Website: walmart
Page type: account-selection
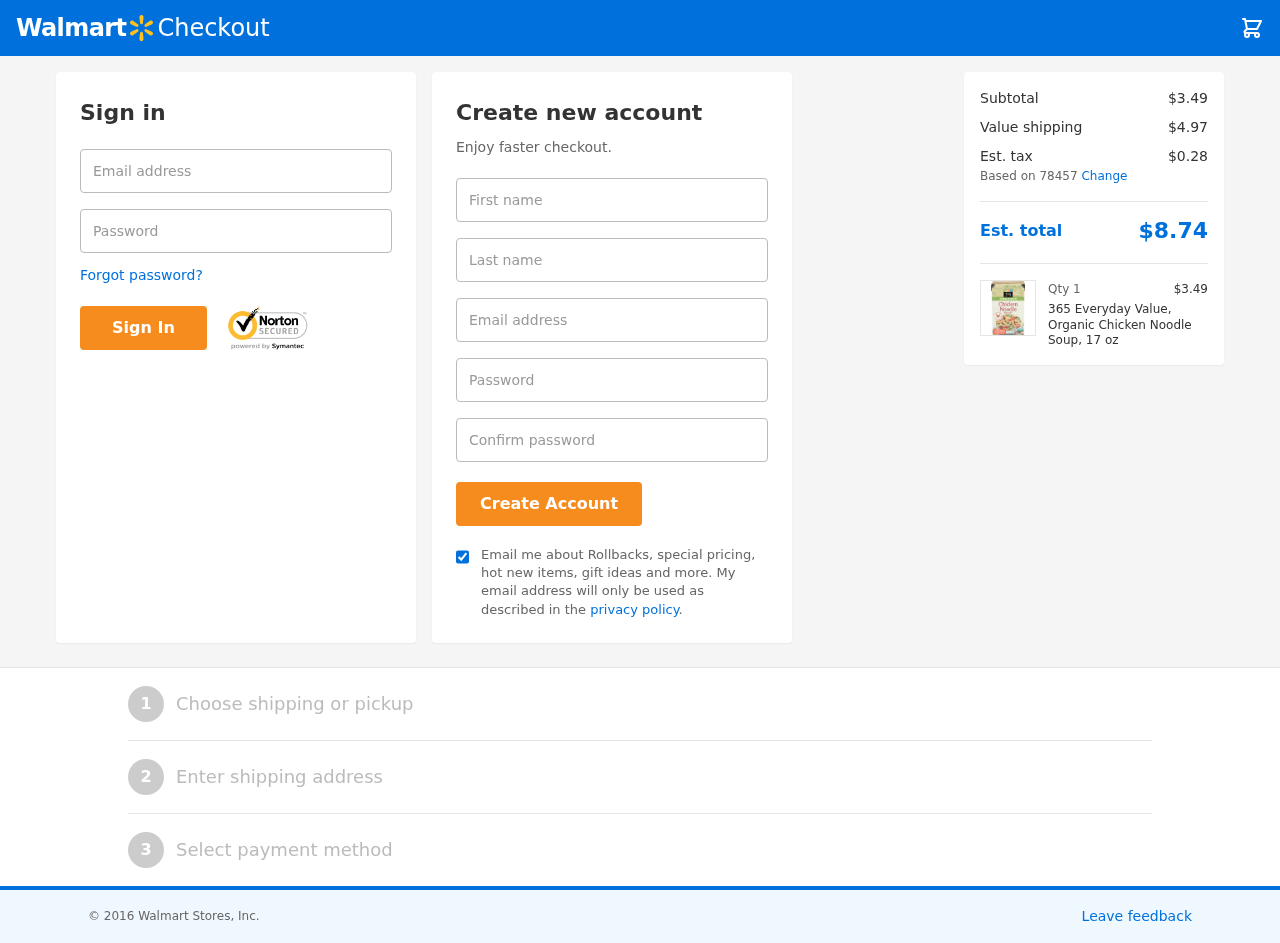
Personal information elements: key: PII_EMAIL
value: makaylaallen@hotmail.com
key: PII_FIRSTNAME
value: Makayla
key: PII_LASTNAME
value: Allen
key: PII_LOGIN_USERNAME
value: makaylaallen73
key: PII_POSTCODE
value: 78457
Product elements: key: PRODUCT1_NAME
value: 365 Everyday Value, Organic Chicken Noodle Soup, 17 oz
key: PRODUCT1_PRICE
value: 3.49
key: PRODUCT1_QUANTITY
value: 1
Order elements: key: ORDER_SUBTOTAL
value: $3.49
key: ORDER_SHIPPING_COST
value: $4.97
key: ORDER_TAX
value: $0.28
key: ORDER_TOTAL
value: $8.74